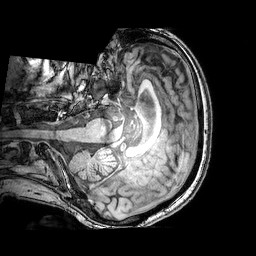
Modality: T1w
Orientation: axial
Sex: male
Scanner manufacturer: philips
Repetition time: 0.008206 s
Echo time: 0.00378 s